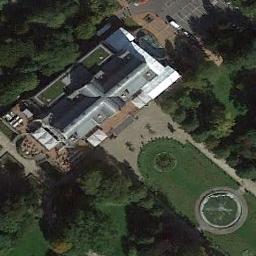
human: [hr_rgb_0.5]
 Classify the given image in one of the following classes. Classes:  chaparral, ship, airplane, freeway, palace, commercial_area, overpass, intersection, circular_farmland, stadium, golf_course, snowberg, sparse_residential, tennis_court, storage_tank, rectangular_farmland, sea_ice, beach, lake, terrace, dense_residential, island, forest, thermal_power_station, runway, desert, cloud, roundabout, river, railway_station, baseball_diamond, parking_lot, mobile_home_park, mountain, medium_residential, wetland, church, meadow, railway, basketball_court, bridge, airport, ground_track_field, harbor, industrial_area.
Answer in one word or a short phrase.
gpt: church